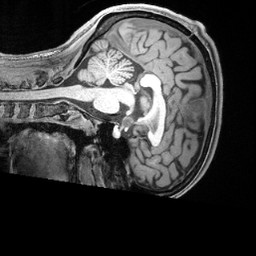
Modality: T1w
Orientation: sagittal
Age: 30
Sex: female
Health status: healthy
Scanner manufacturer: siemens
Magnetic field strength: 3 T
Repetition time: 2.4 s
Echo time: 0.00222 s